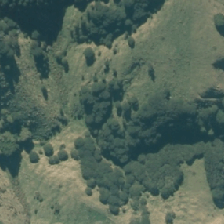
Land cover: manuka_kanuka